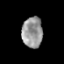
Tissue: prostate
Cell type: T cells
Senescence score: 0.3514
Nuclear area (px): 619
Mean DAPI intensity: 151.189